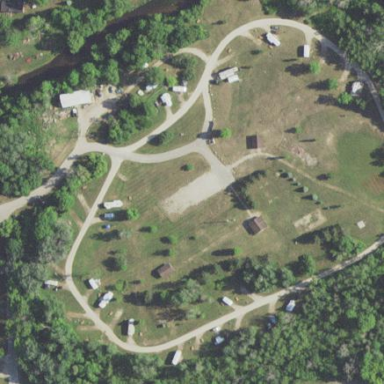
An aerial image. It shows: Camping site with tents set up.